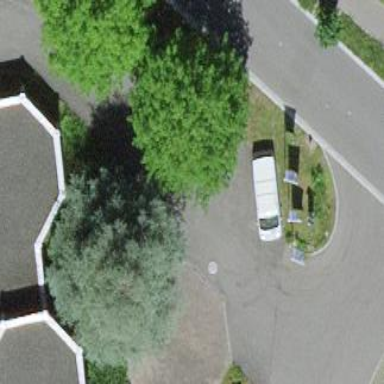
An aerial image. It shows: Parking area with surface.